Chest X-ray. View position: AP
Patient age: 64
Patient sex: M
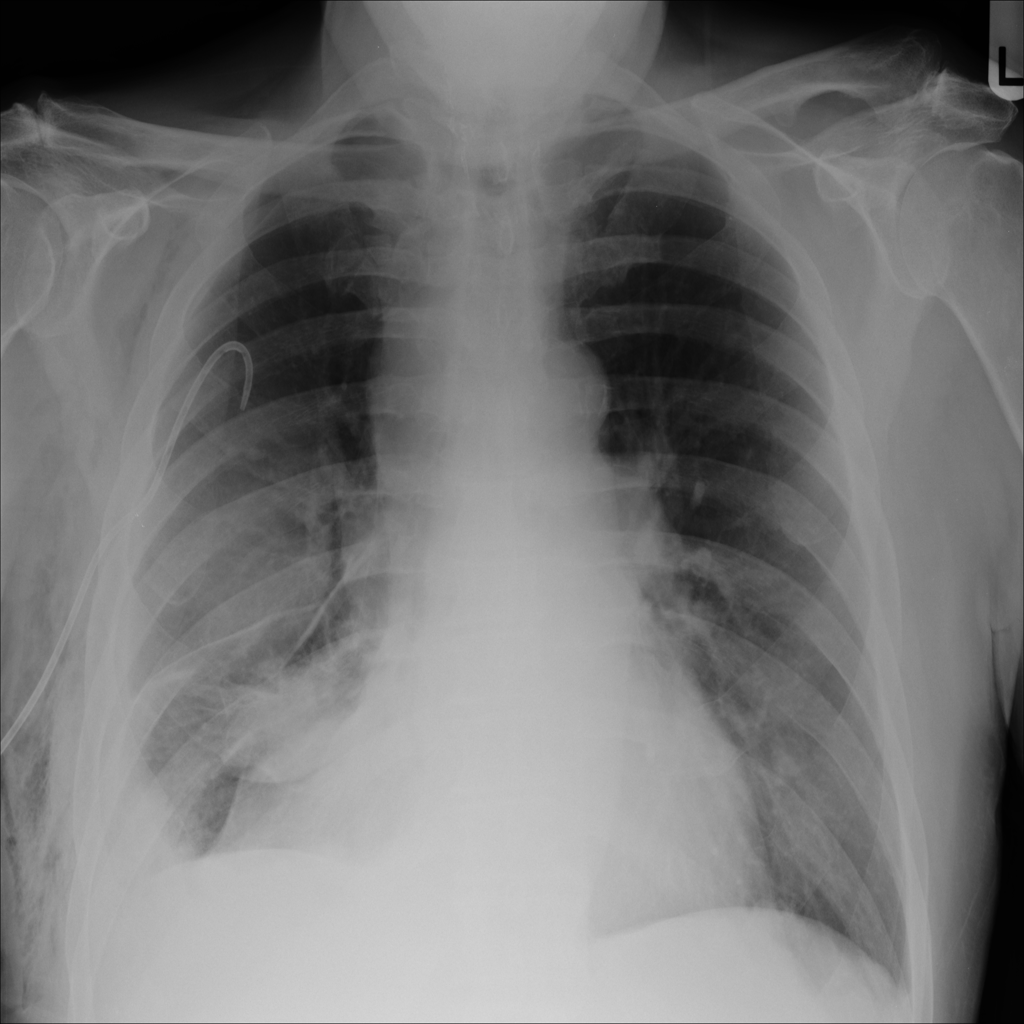
Finding: Pneumothorax